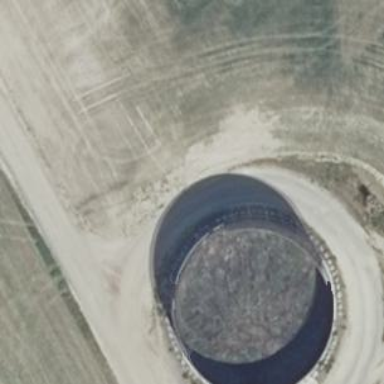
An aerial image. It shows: Storage tank with man-made structure.